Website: bh-photo
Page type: billing-address
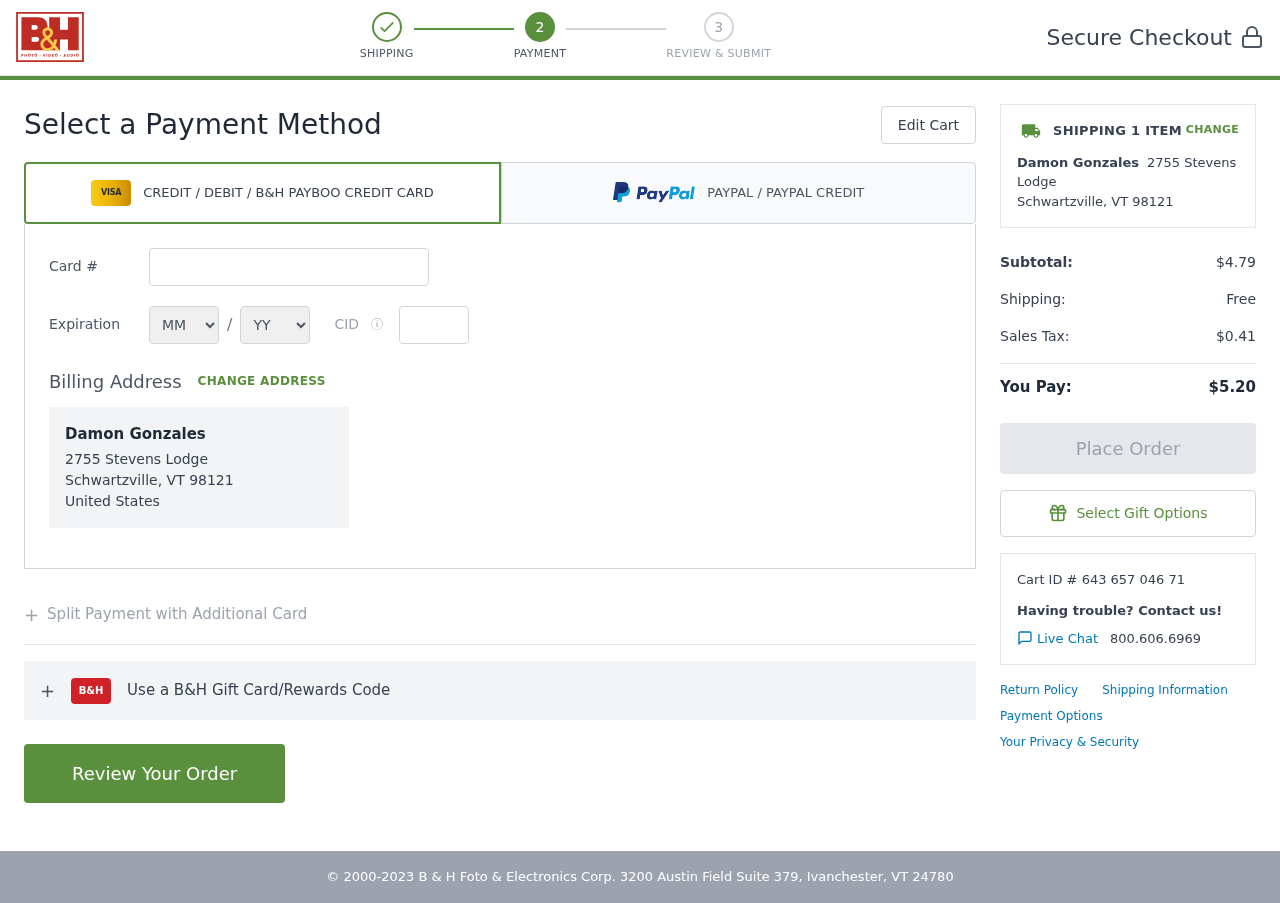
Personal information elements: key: PII_CARD_CVV
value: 415
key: PII_CARD_EXPIRY_MONTH
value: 02
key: PII_CARD_EXPIRY_YEAR
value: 28
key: PII_CARD_NUMBER
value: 6584 3035 1776 6597
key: PII_CITY_STATE_ZIP
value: Schwartzville, VT 98121
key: PII_COUNTRY
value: United States
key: PII_FULLNAME
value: Damon Gonzales
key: PII_STREET
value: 2755 Stevens Lodge
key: PII_FULLNAME2
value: Damon Gonzales
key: PII_GIFT_FIRSTNAME
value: Steven
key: PII_CITY
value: Schwartzville
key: PII_STATE_ABBR
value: VT
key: PII_POSTCODE
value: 98121
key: PII_POSTCODE_FULL
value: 98121
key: PII_CITY_STATE
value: Schwartzville, VT
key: PII_POSTCODE_NUMERIC
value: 98121
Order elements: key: ORDER_NUM_ITEMS
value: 1
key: ORDER_SUBTOTAL
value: $4.79
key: ORDER_SHIPPING_COST
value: Free
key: ORDER_TAX
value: $0.41
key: ORDER_TOTAL
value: $5.20
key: ORDER_ID
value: Cart ID # 643 657 046 71